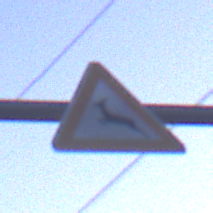
Verkehrszeichen: WildwechselRechts
Umgebung: Outdoor, Nature
Tageszeit: SunriseSunset
Wetter: Clear
Licht: Natural
Jahreszeit: NotSpecified
Kontrast: LowContrast